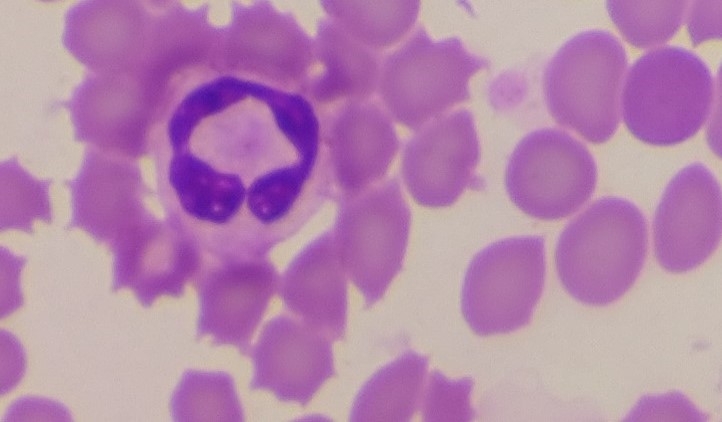
White blood cell type: Neutrophil